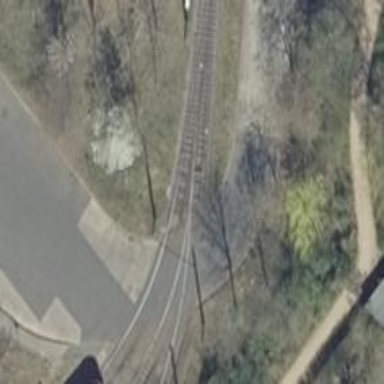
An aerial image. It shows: Railway switch.